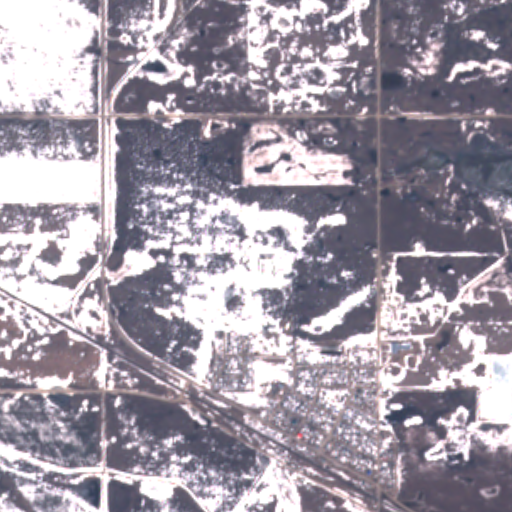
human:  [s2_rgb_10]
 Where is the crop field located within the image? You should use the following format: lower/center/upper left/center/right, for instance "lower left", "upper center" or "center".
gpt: The crop field is located in the lower of the image.
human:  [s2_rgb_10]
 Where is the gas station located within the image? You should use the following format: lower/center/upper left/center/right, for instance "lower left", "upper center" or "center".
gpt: The gas station is located in the lower center of the image.
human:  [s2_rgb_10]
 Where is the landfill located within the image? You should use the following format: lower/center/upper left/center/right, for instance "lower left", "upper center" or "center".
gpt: The landfill is located in the center right of the image.
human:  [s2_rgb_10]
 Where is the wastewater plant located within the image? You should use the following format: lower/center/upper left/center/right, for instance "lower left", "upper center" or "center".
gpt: The wastewater plant is located in the lower right of the image.
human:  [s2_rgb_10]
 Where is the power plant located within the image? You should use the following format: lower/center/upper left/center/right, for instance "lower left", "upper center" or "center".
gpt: There is no power plant in the image.